Question: Detect the diagonal length of the red line, where the side length of each grid square is 0.5. The result should be rounded to one decimal place.
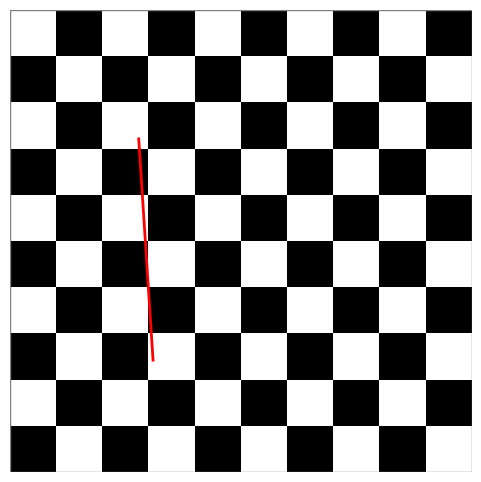
Answer: 2.4